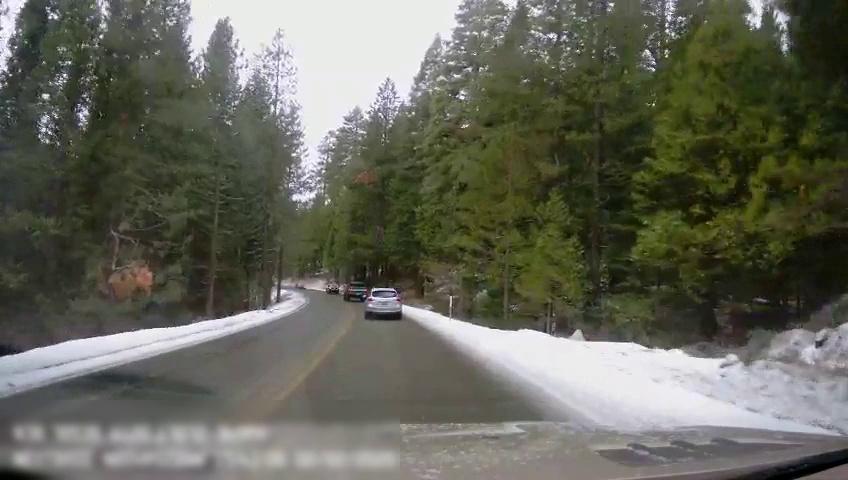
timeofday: Day
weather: Cloudy
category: Drivable Space
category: Vehicles | Car
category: Vehicles | Truck
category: Vehicles | Car
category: Lanes | Current Lane
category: Lanes | Opposite Lane